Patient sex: F
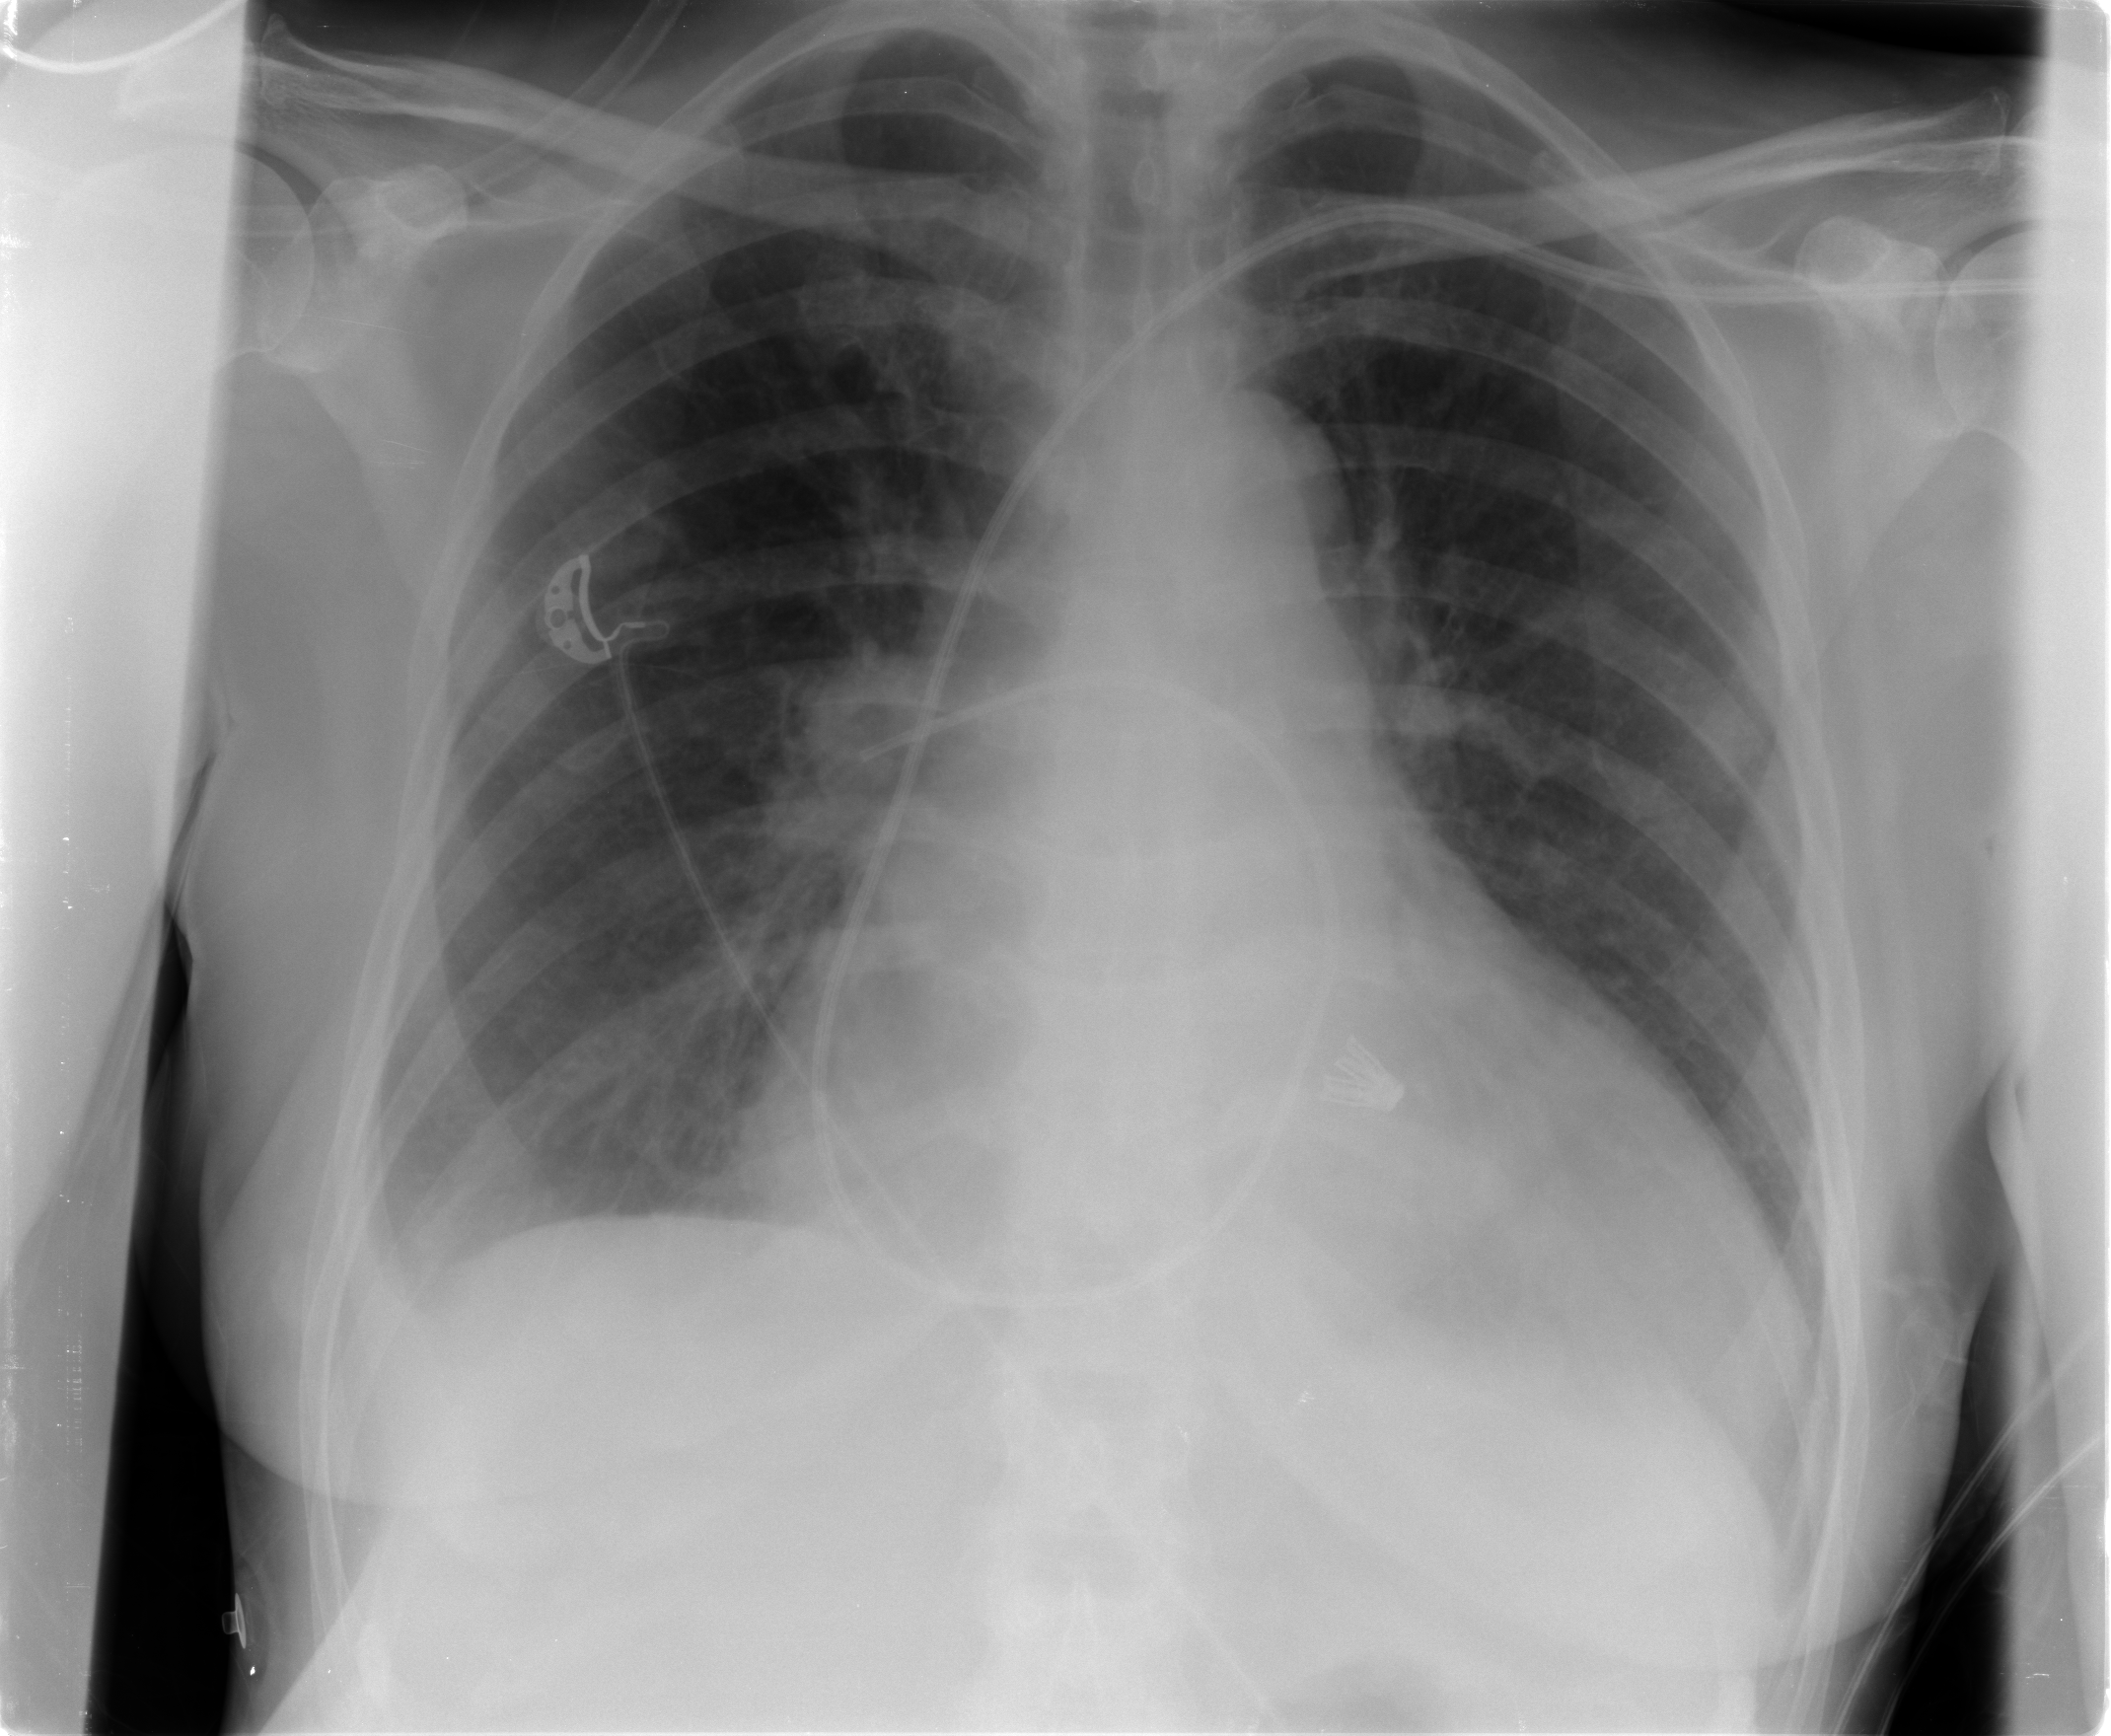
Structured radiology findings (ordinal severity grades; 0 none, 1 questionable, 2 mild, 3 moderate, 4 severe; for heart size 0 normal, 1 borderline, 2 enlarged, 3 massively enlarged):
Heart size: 3
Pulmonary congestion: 2
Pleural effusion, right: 2
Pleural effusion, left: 1
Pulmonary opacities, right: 0
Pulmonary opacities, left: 0
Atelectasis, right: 2
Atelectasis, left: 2